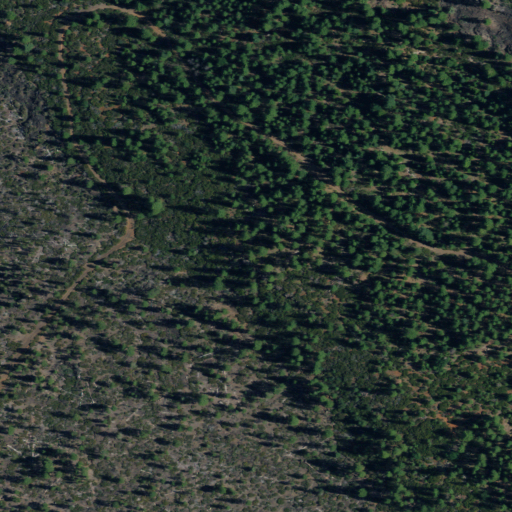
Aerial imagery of island in California named Hambone Island containing only evergreen forest